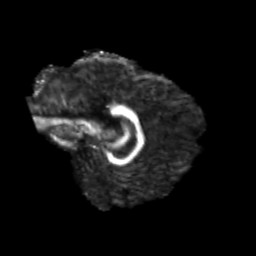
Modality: FA
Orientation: sagittal
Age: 24
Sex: male
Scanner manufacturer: siemens
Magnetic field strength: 3 T
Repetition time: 3.5 s
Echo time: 0.113 s